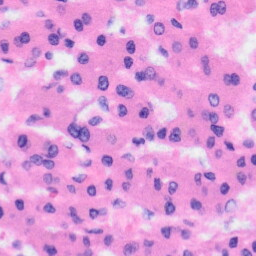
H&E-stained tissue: Liver